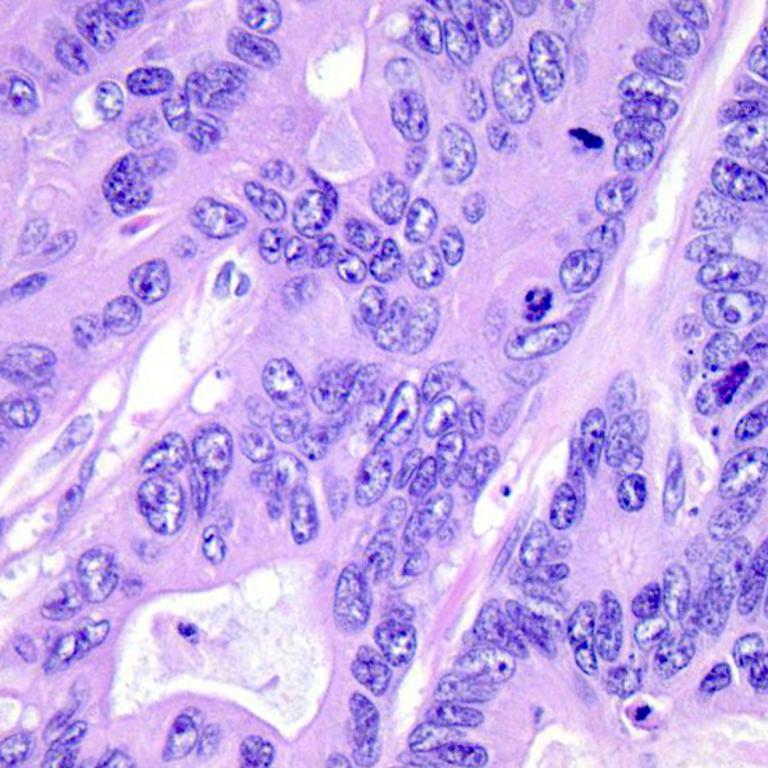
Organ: colon
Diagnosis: adenocarcinomas